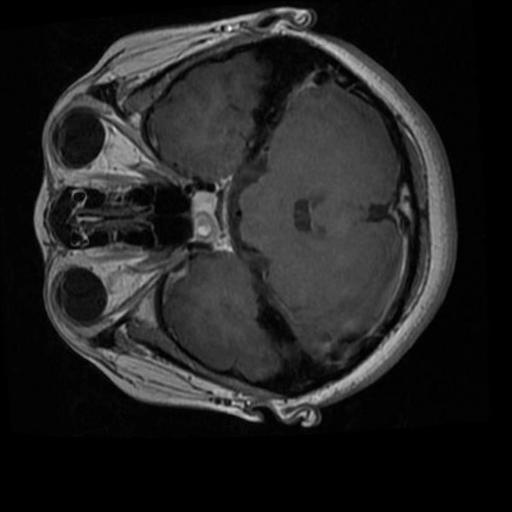
Label: brain_tumor